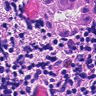
Metastatic tissue present: yes